Interaction volume radius: 5 \u00c5
Interaction volume height: 15 \u00c5
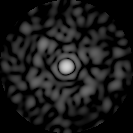
Disorder parameter: 0.851